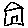
Label: house